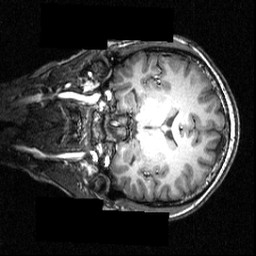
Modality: T1w
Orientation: coronal
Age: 20
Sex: female
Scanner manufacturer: siemens
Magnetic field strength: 3.951 T
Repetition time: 1.5 s
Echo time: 0.00335 s